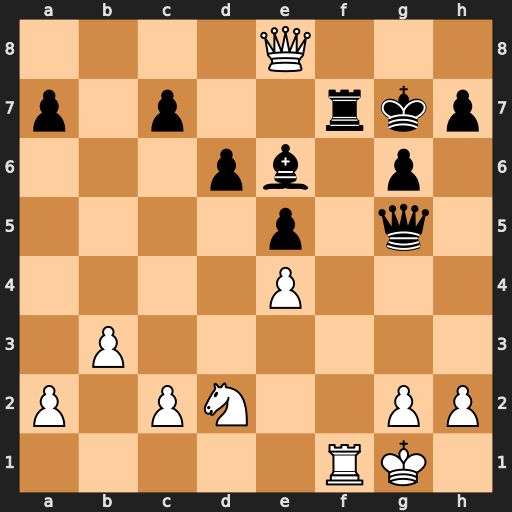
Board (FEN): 4Q3/p1p2rkp/3pb1p1/4p1q1/4P3/1P6/P1PN2PP/5RK1
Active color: w
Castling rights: -
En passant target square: -
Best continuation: Qxe6 Qe3+ Kh1